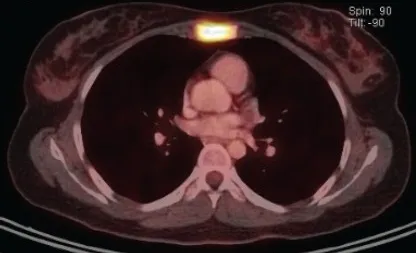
Staging image study. Sagittal views of PET/CT demonstrating extensive substitutive hypermetabolic sternal compromise with cortical osteolysis (maximum SUV 7.7).
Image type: radiology (pet)